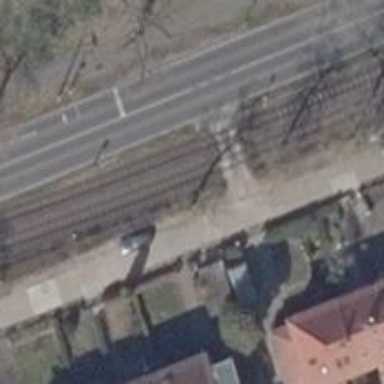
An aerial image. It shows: Tram crossing on the railway.